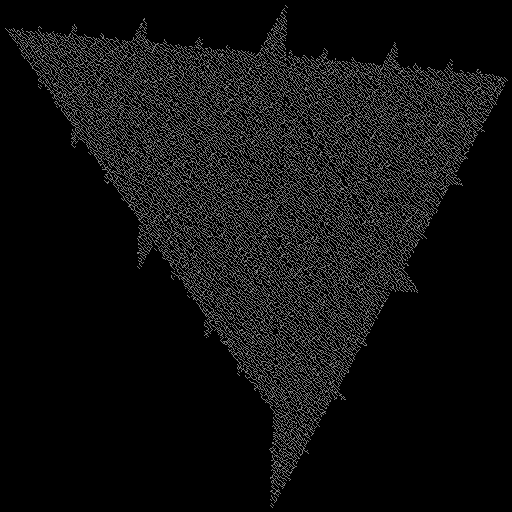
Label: a1